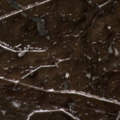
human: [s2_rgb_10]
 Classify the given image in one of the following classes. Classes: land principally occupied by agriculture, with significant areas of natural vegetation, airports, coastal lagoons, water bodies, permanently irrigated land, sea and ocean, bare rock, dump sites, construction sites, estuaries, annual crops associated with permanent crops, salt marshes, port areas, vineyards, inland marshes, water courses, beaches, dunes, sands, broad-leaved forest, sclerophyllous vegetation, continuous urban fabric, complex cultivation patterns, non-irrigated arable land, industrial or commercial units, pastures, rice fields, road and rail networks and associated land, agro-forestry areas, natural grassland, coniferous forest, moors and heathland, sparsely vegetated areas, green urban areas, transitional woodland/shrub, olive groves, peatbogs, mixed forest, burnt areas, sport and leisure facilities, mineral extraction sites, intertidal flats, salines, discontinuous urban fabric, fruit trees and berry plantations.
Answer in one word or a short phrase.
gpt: non-irrigated arable land